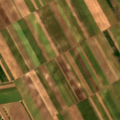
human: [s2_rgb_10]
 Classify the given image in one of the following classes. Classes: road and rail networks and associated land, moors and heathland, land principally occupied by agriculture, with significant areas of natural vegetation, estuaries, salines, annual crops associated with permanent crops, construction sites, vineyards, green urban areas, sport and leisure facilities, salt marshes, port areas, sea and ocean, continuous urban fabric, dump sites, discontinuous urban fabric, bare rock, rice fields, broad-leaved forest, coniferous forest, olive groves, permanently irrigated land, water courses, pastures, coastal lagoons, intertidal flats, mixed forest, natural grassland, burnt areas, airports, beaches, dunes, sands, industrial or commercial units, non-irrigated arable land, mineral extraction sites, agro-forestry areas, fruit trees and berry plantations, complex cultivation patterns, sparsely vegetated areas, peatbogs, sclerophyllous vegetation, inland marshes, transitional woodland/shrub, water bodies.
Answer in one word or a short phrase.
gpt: discontinuous urban fabric, non-irrigated arable land